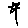
Label: flower